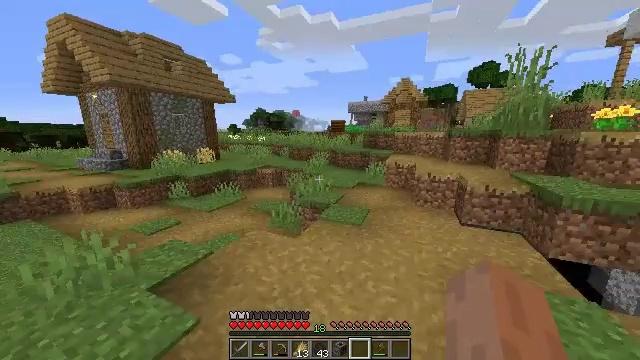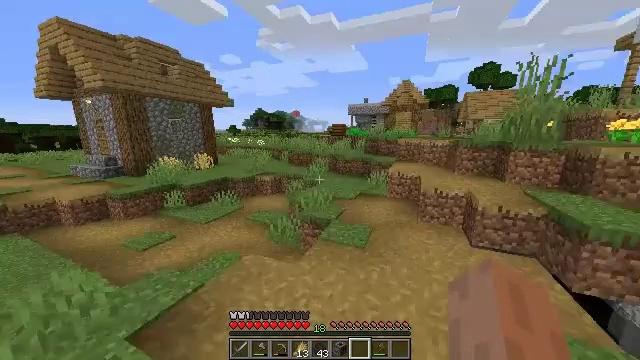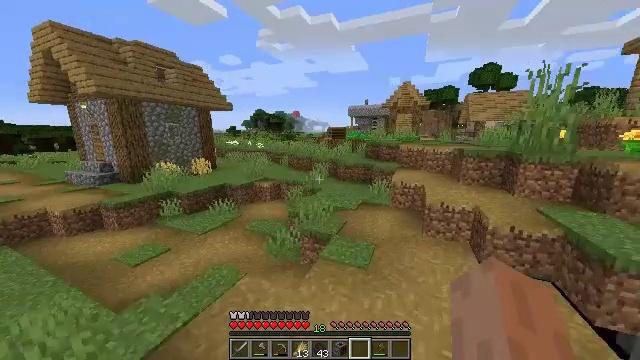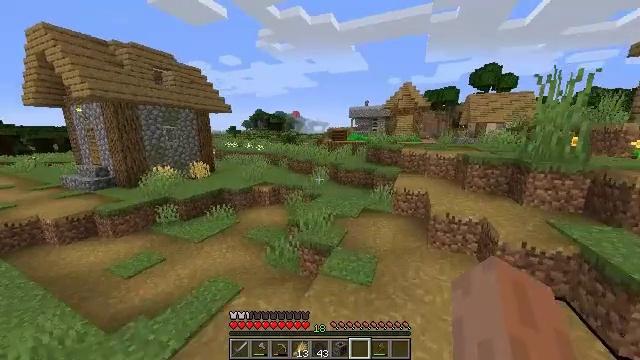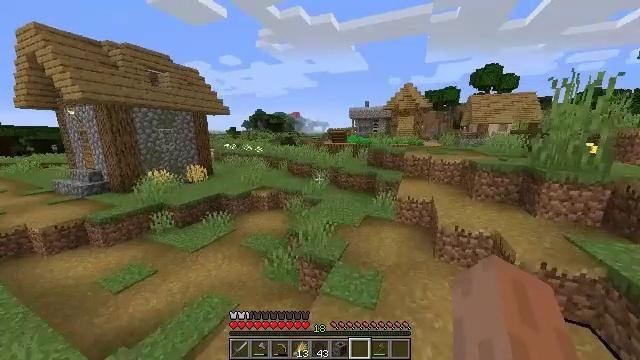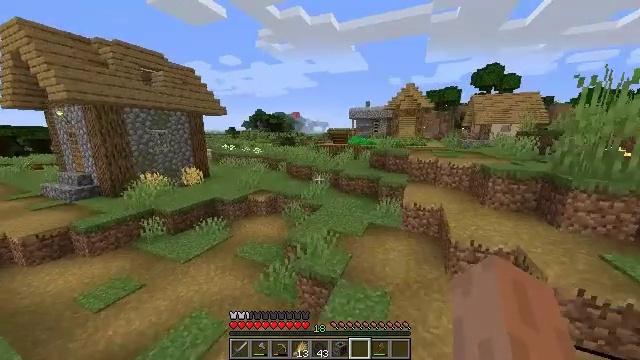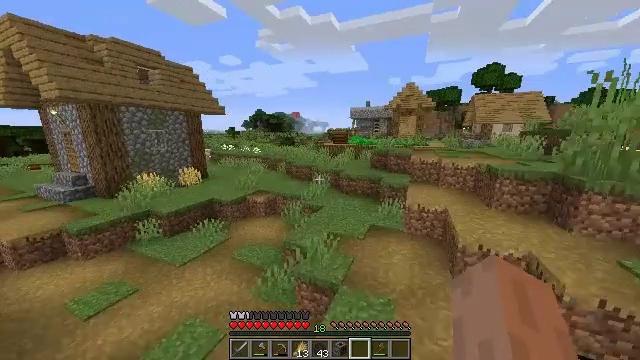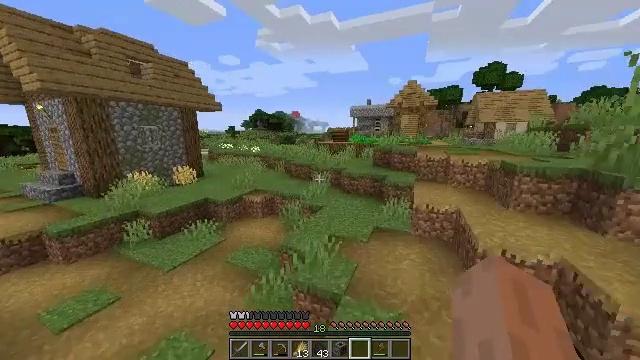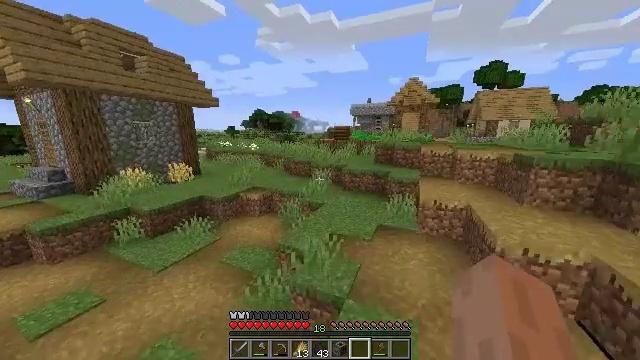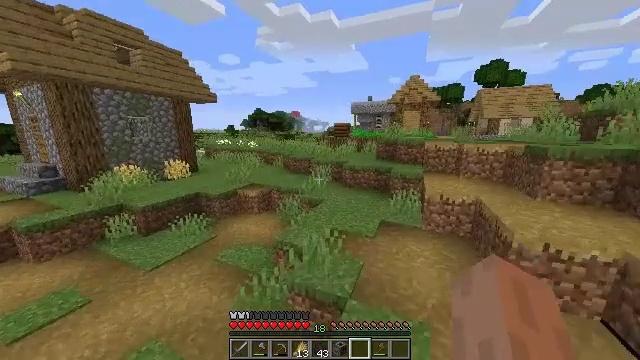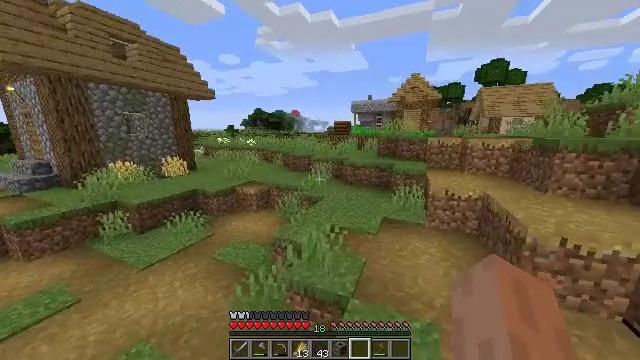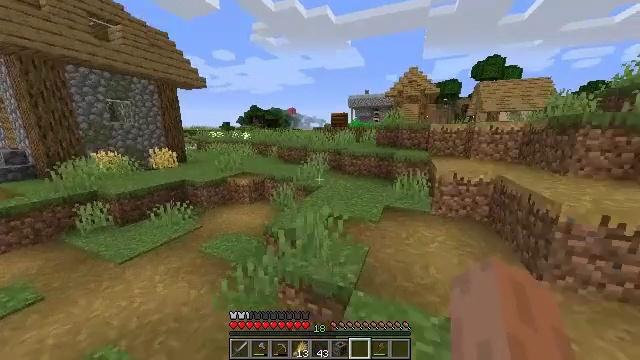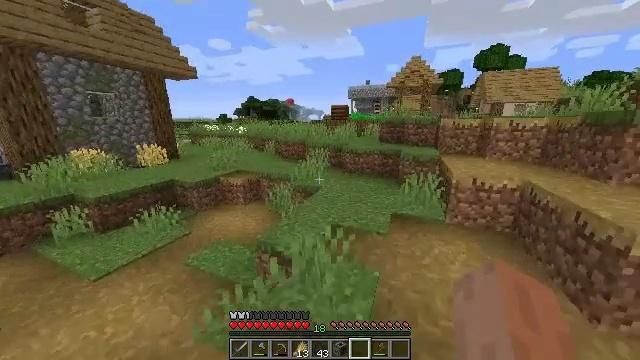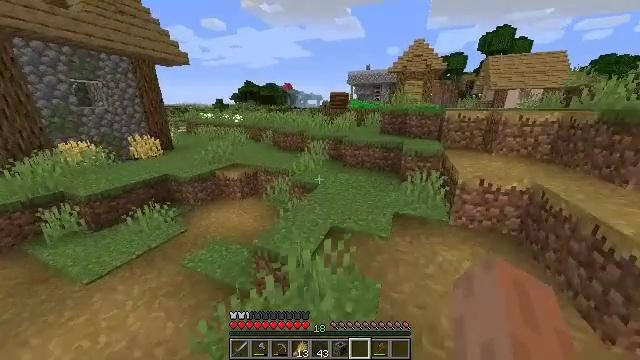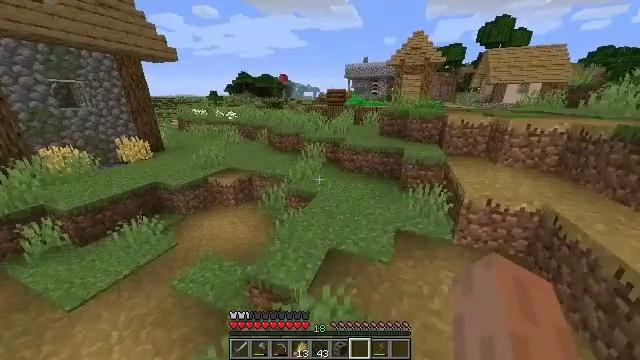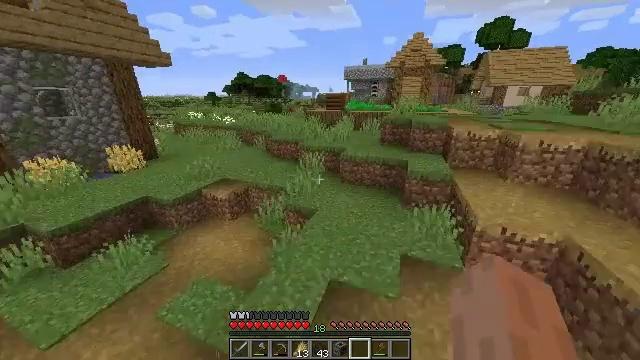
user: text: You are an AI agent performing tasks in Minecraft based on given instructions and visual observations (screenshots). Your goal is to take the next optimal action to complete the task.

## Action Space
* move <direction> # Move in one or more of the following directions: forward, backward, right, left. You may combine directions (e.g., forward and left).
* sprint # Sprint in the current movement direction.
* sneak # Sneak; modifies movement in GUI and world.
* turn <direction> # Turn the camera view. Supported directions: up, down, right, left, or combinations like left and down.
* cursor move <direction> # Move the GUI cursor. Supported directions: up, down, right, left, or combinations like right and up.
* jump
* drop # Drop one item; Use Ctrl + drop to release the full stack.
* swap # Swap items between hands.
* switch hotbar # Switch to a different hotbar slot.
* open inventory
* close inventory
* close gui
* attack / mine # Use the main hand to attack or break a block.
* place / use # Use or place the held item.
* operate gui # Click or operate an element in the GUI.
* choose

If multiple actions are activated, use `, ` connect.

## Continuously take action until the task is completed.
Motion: motion action
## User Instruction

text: Break the grindstone to collect it.
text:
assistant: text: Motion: move forward, jump
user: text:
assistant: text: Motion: move forward, jump
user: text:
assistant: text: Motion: move forward, jump
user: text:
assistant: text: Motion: move forward, jump
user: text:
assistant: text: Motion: move forward, jump
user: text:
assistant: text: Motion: move forward, jump
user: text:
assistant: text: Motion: move forward, jump
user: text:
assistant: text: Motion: move forward, jump
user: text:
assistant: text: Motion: move forward, jump
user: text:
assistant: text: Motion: move forward, jump
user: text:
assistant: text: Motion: move forward, jump
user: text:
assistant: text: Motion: move forward, turn down, jump
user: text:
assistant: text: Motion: move forward, turn down, jump
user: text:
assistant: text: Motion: move forward, turn down, jump
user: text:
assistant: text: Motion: move forward, jump
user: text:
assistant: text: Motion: move forward, jump
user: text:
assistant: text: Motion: move forward, jump
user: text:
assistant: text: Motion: move forward, jump
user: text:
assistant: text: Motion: move forward, jump
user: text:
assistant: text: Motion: move forward, jump
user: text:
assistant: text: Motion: move forward, jump
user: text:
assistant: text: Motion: move forward, jump
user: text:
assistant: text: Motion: move forward, turn left, jump
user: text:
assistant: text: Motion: move forward, jump
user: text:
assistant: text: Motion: move forward and move left, jump
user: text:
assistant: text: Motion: move forward and move left, jump
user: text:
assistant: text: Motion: move forward and move left, jump
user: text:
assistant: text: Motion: move forward, jump
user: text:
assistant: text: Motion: move forward, jump
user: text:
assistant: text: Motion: move forward, jump